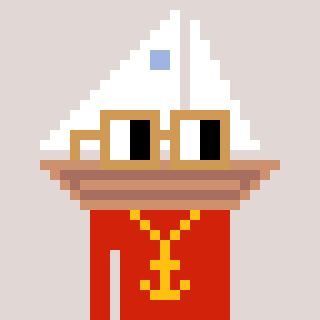
a pixel art character with square brown glasses, a sailboat-shaped head and a red-colored body on a warm background